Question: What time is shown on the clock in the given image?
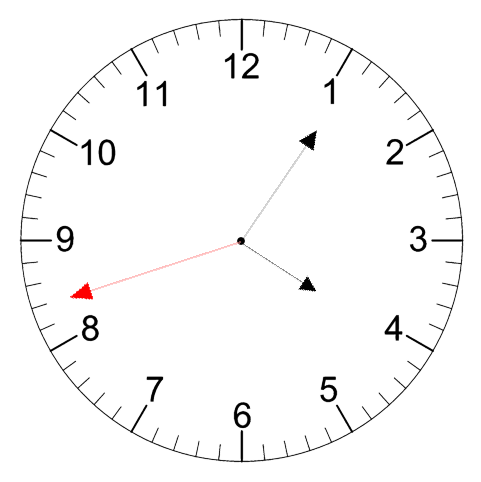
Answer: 04:05:42